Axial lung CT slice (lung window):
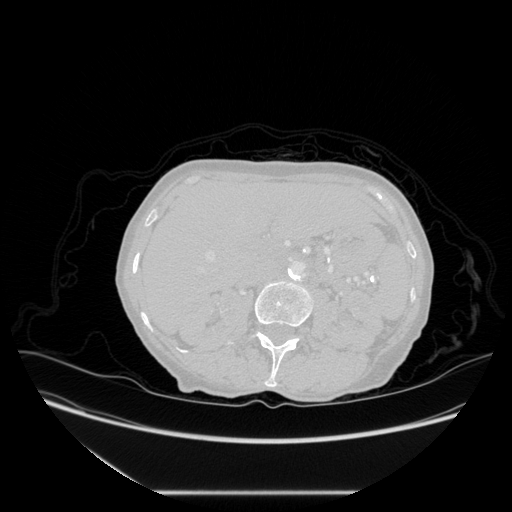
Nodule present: no